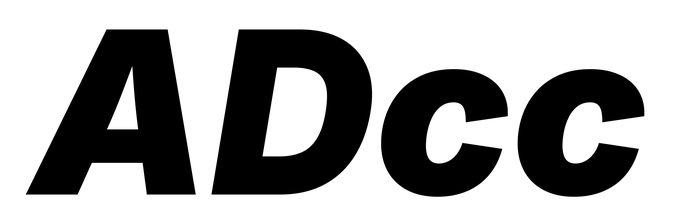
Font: Inter-Italic_Black_Italic